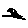
Label: bird